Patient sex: M
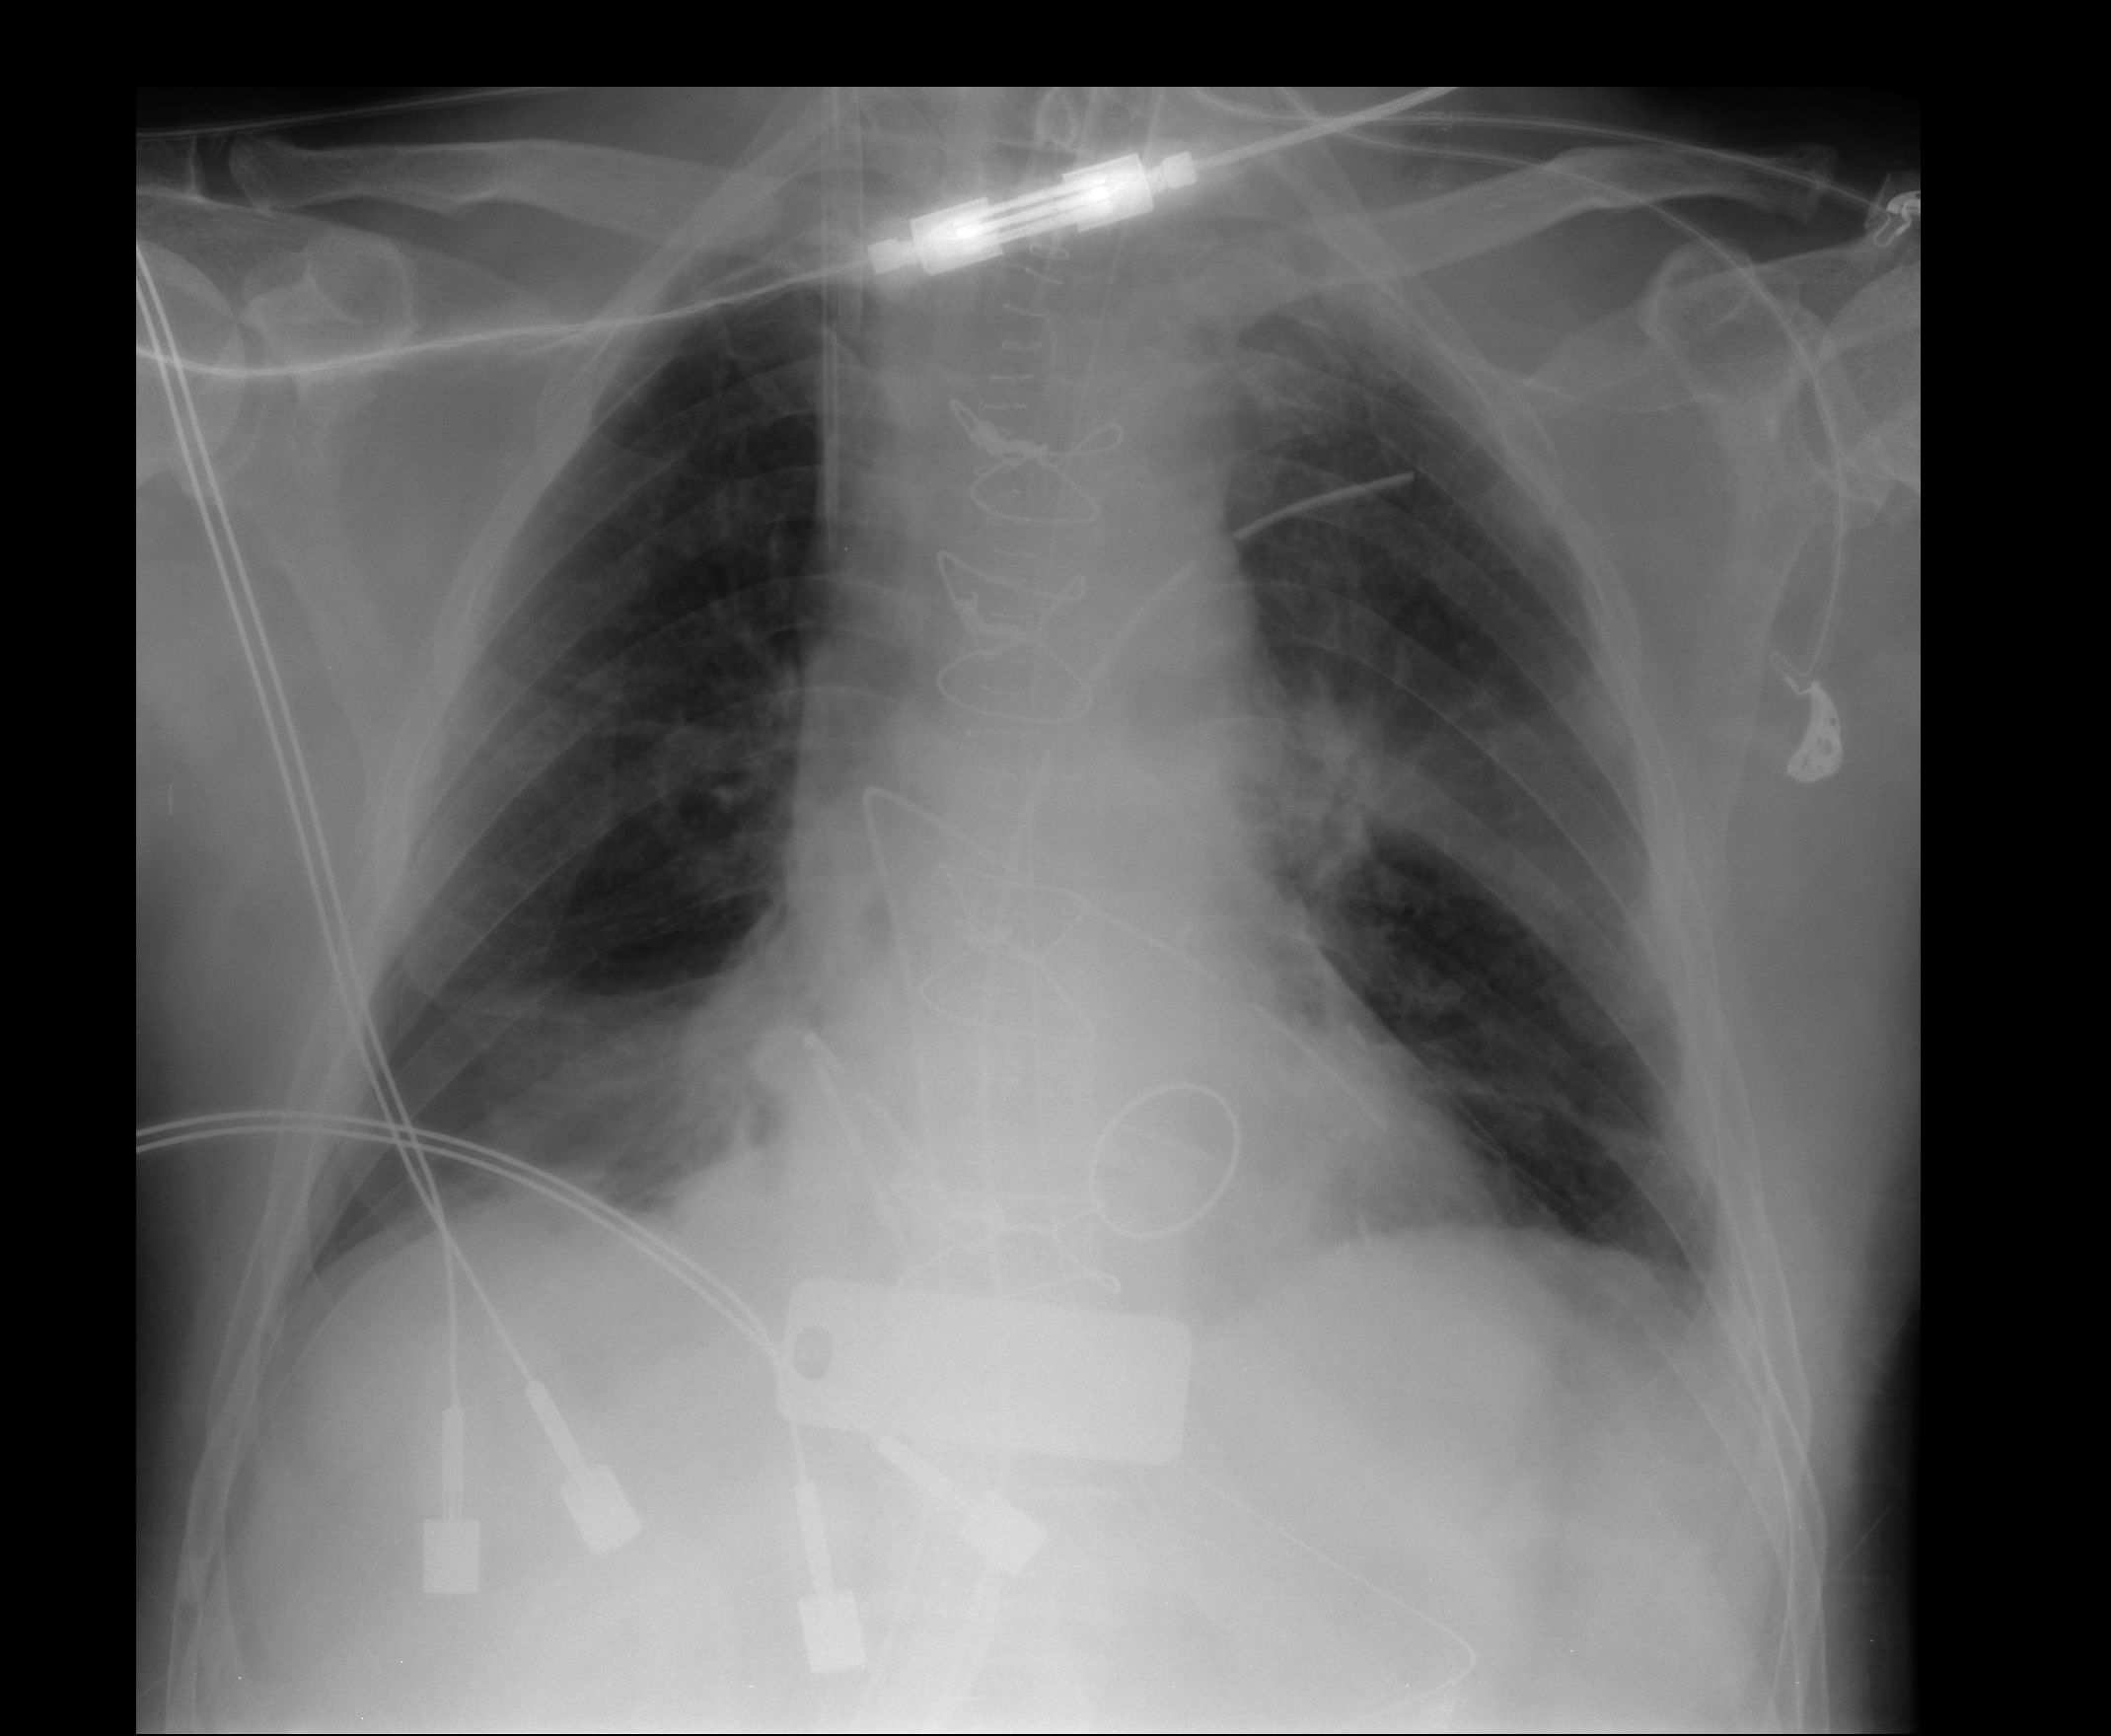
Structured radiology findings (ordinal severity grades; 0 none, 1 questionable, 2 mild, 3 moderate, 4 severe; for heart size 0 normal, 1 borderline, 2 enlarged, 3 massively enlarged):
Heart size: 0
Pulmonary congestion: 1
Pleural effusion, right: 0
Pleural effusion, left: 0
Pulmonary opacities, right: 0
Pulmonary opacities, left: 0
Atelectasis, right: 2
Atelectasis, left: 2